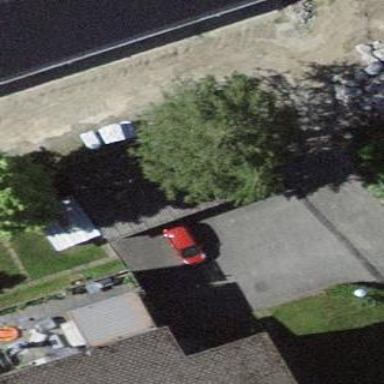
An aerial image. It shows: Garage building.